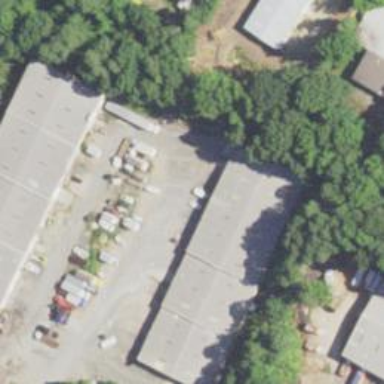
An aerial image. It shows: Commercial building.